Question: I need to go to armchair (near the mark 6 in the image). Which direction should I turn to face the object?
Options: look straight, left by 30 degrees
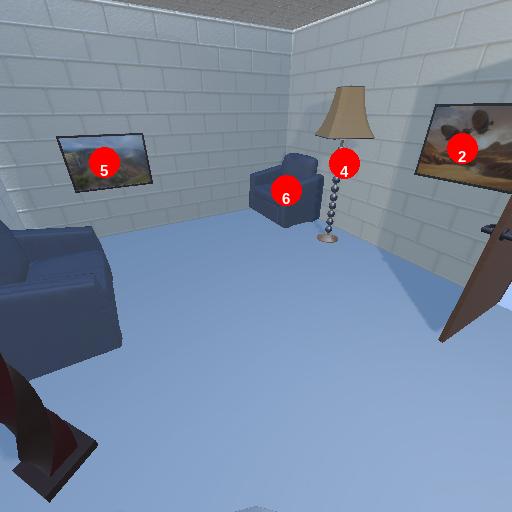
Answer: look straight